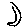
Label: moon